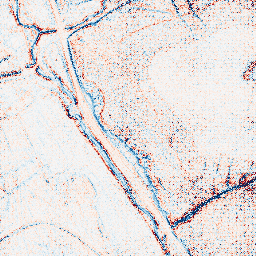
Category: edge_preserving
Decomposition family: anisotropic_diffusion
Decomposition parameters: iterations: 5
kappa: 10
gamma: 0.2
Upsampling method: regularized
Upsampling parameters: scale: 4
lambda_reg: 0.1
Upsampling scale: 4